Aerial crown-view tile of a tropical tree (Barro Colorado Island, Panama), acquired 20241216:
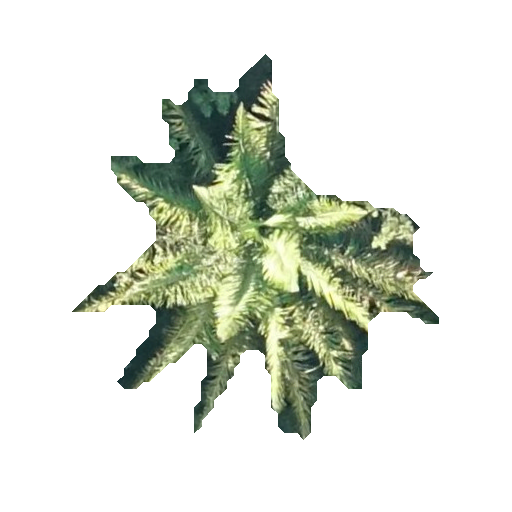
Species: Oenocarpus mapora
GBIF accepted scientific name: Oenocarpus mapora
Crown area: 91.488 m²